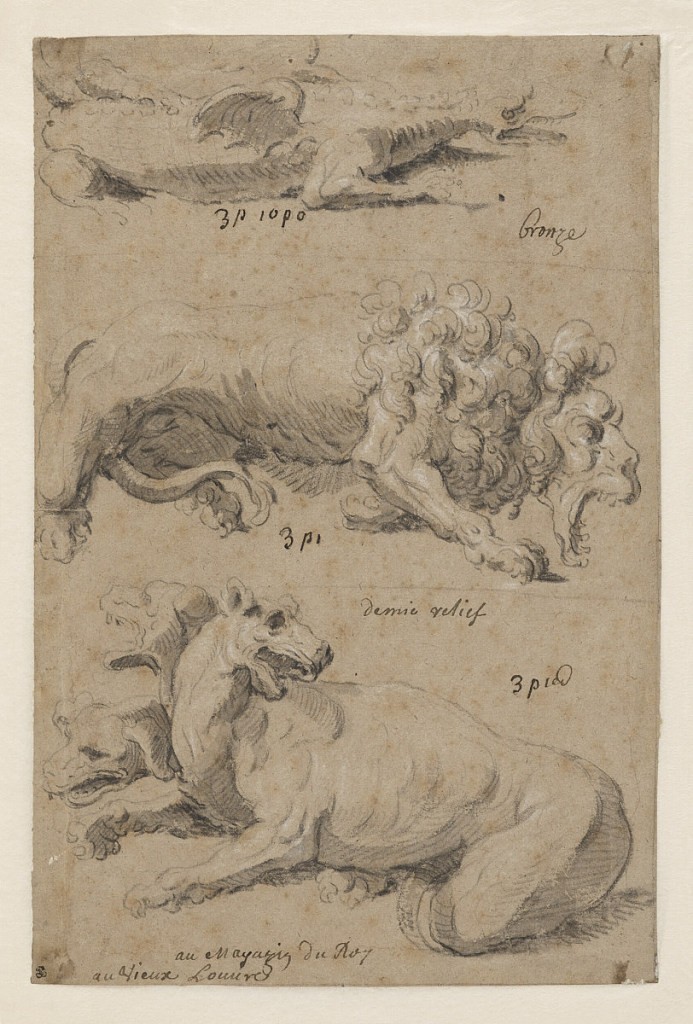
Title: Fountain Design with Three Bronze Animals
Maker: Charles Le Brun, French, 1619–1690
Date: ca. 1670
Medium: Chalk, brush and gray wash on laid paper
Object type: Drawing
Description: Renderings of three bronze animal sculptures. Upper, dragon turned to the right; center, lion with open mouth turned to the right; lower, three-headed creature turned to the left.